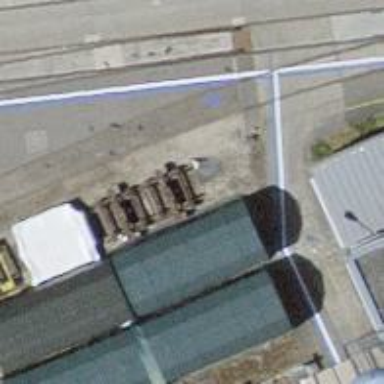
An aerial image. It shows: Railway yard with one track.